Interaction volume radius: 5 \u00c5
Interaction volume height: 10 \u00c5
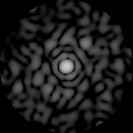
Disorder parameter: 0.8411